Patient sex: M
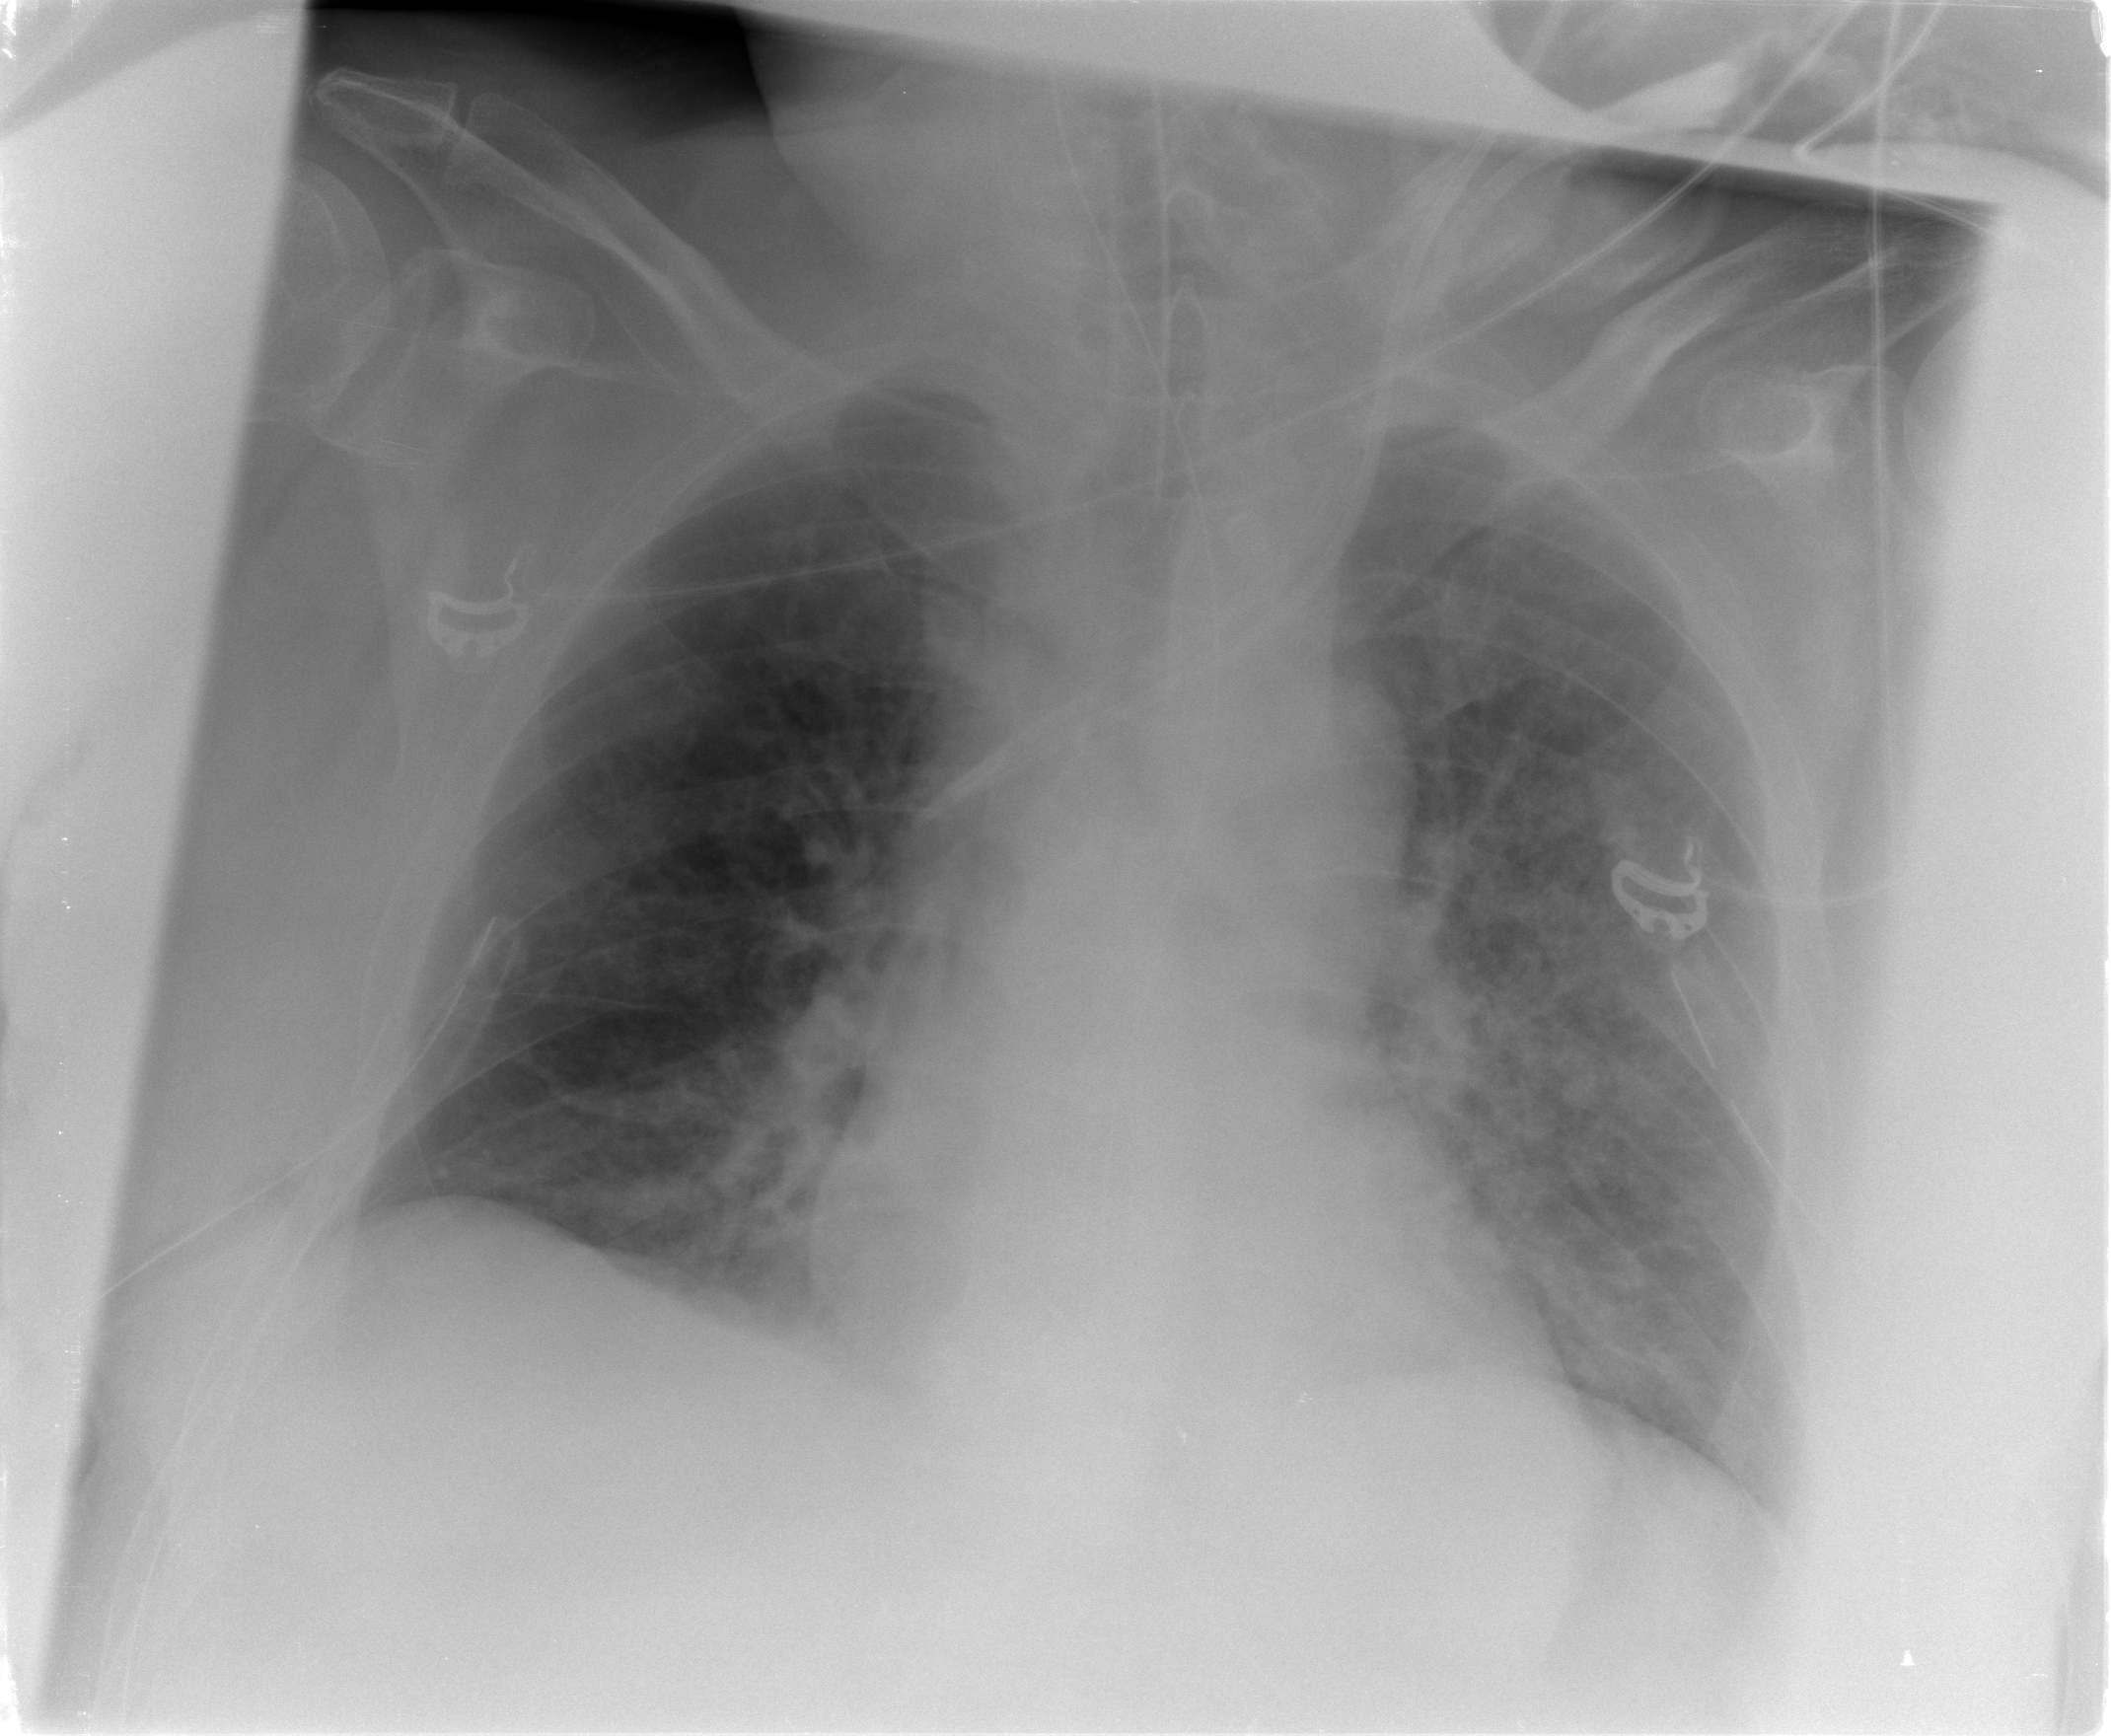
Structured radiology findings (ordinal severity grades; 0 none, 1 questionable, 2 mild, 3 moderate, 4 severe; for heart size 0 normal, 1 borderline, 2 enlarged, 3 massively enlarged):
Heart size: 0
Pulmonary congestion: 1
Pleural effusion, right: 0
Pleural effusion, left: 1
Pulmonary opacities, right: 0
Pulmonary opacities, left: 3
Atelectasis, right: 2
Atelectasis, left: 2